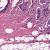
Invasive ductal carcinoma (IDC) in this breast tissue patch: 0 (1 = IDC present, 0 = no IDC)